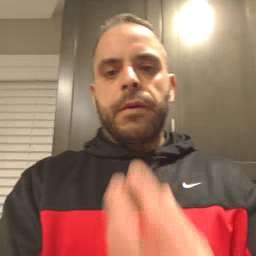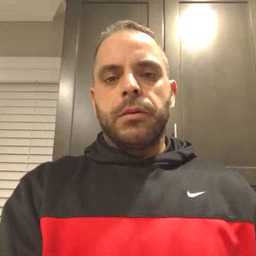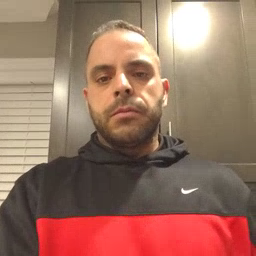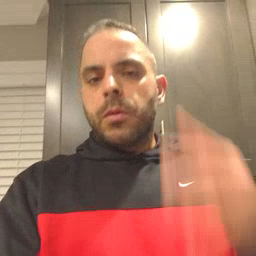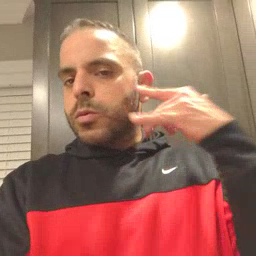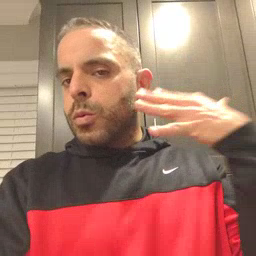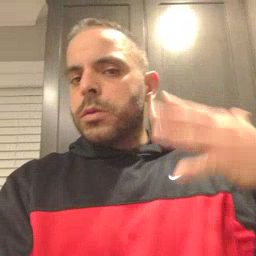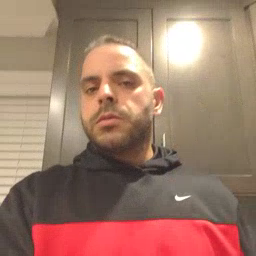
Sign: noisy